Question: when I run the r code in the console, I get the output I expected, but when I run it in rmarkdown I get this result:

'''
The complete rmarkdown minimum example looks like this:
---
title: "Untitled"
author: "sda"
output: html_document
---
'''{r}
library(dplyr)
library(tidyr)
library(rCharts)
library(data.table)
'''
'''{r results = 'asis', comment = F, message = F, tidy = F, echo=F, cache=F}
myData <- data.table(XAxis = rep(seq(0,length.out = 3),each = 2),
Value = c(0.6,0.8,0.4,0.55,0.87,0.42),
Type = c("A", "B", "A", "B", "A", "B"))
#' Create a multiBarChart using nvd3 of rCharts
plot <- nPlot(Value ~ XAxis, group = 'Type',
data = myData, type = 'multiBarChart')
plot$chart(forceY = c(0.5, 1))
plot$show('iframesrc', cdn = TRUE)
'''
Look the bars start too low
'''
So the forceY does not seem to work correctly. Is there an easy workaround for this?
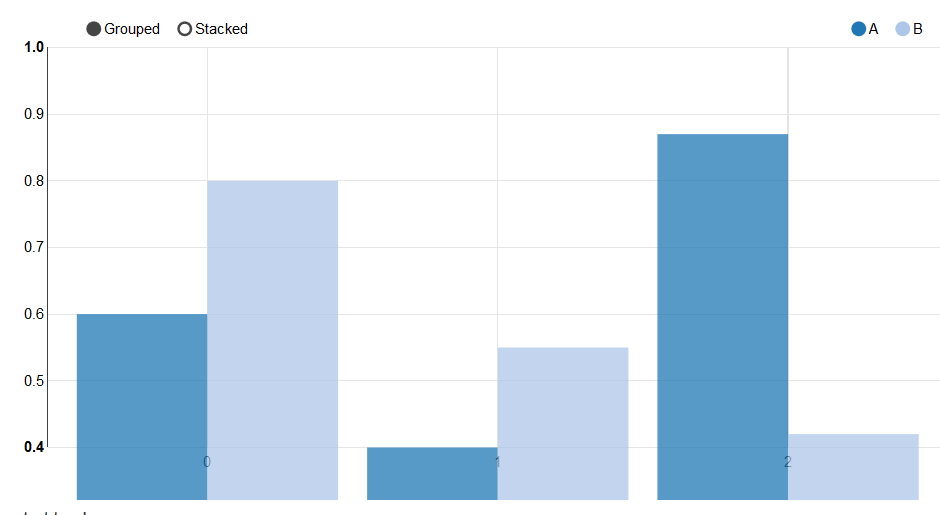
Answer: The easiest workaround is to save the plot and display it in an iframe.
Your example would look as follows:
'''
---
title: "Untitled"
author: "sda"
output: html_document
---
'''{r}
library(dplyr)
library(tidyr)
library(rCharts)
library(data.table)
'''
'''{r results = 'asis', comment = F, message = F, tidy = F, echo=F, cache=F}
myData <- data.table(XAxis = rep(seq(0,length.out = 3),each = 2),
Value = c(0.6,0.8,0.4,0.55,0.87,0.42),
Type = c("A", "B", "A", "B", "A", "B"))
plot <- nPlot(Value ~ XAxis, group = 'Type',
data = myData, type = 'multiBarChart')
plot$chart(yDomain = c(0.5, 1))
plot$save("plot.html", standalone = TRUE)
'''
<iframe src="plot.html" height="500" width="900" frameBorder="0"></iframe>
'''
Note that I used 'yDomain' instead of 'forceY'. I did this because 'forceY' displayed the graph from y=0.4 in my computer. However, the chart will also be shown correctly using 'forceY'.
You can find the discussion I got the idea for this solution here: <URL>